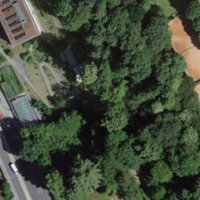
EUNIS habitat code: 53
Species observed at this site:
Prunus lusitanica